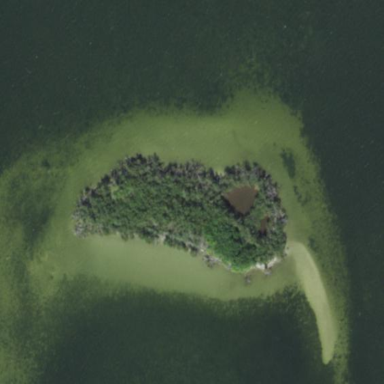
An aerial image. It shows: Islet.